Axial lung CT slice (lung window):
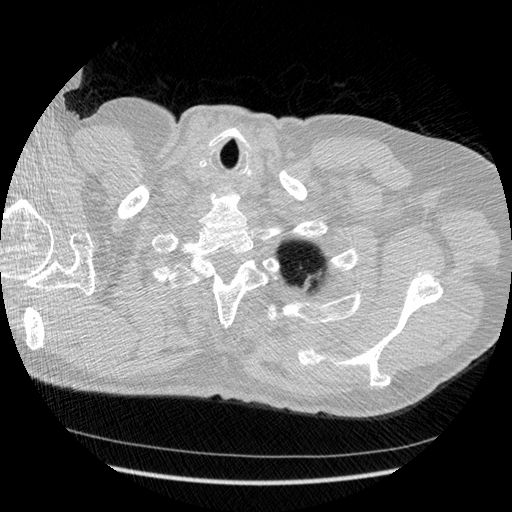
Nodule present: no